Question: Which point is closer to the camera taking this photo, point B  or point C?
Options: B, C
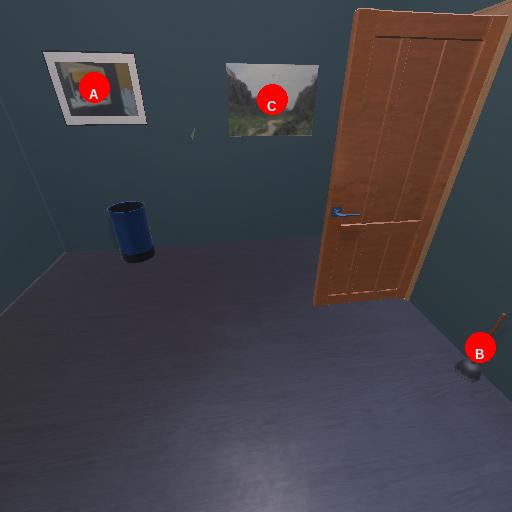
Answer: B